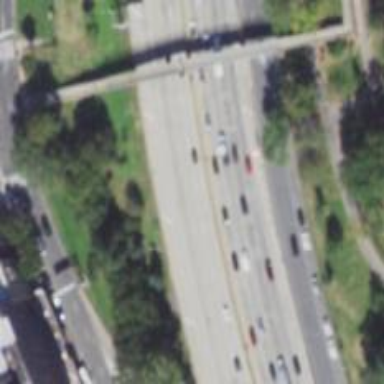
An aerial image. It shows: Motorway.